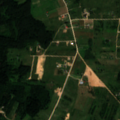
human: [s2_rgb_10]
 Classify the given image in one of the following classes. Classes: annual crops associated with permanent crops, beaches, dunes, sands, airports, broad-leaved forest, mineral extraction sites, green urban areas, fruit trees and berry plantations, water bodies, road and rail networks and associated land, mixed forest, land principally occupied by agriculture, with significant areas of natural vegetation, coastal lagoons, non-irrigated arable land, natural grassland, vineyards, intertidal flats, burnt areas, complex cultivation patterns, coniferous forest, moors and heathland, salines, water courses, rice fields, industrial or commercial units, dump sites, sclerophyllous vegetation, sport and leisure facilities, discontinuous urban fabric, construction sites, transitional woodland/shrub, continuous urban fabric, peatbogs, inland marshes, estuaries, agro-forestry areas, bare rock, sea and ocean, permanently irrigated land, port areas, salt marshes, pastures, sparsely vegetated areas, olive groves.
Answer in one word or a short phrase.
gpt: construction sites, pastures, complex cultivation patterns, mixed forest, transitional woodland/shrub